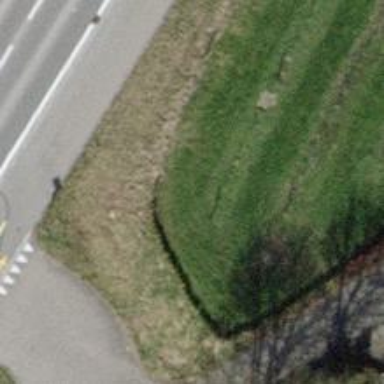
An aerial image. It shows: Embankment created as man-made structure.